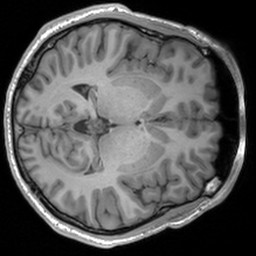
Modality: T1w
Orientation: axial
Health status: healthy
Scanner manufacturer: siemens
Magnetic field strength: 3 T
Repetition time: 1.9 s
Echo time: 0.00226 s